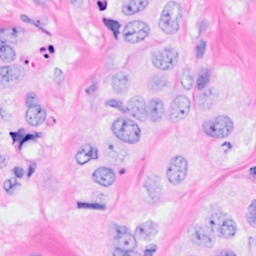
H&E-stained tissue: Breast